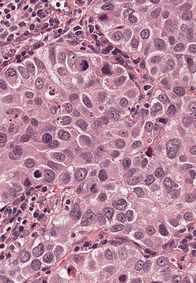
Tumor epithelial tissue: yes
Tumor-associated stroma tissue: yes
Normal tissue: no